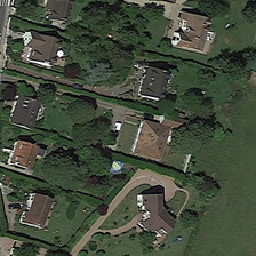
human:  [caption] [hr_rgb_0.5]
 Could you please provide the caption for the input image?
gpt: The house with a villa is on this street.

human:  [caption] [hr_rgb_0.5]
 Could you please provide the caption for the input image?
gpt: A cottage house is on the street.

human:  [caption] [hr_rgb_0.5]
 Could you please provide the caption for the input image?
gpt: the residence that has cottage is along the road.

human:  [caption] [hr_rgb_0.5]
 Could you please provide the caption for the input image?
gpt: tasted houses are situated in this peaceful green neighborhood .

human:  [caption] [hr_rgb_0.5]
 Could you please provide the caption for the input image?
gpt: The house of the villa is on this street